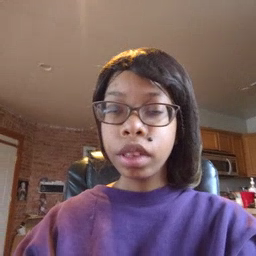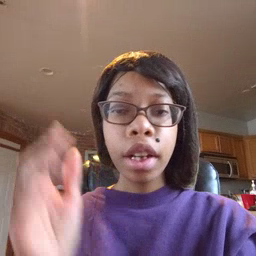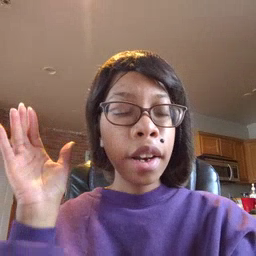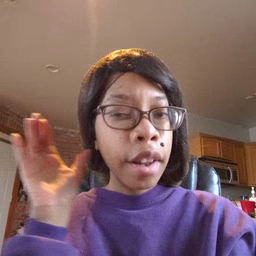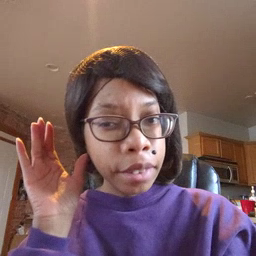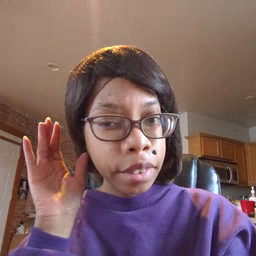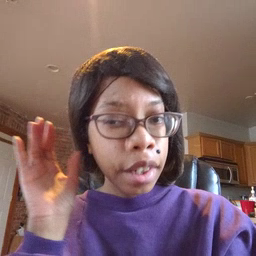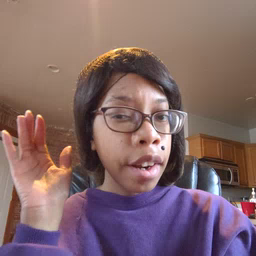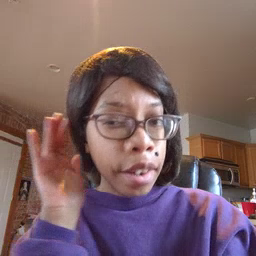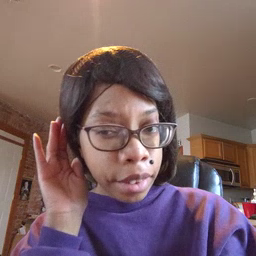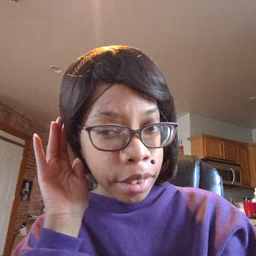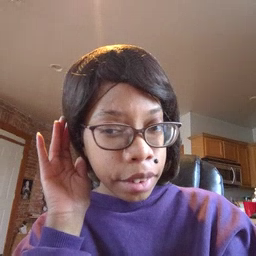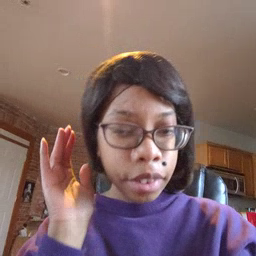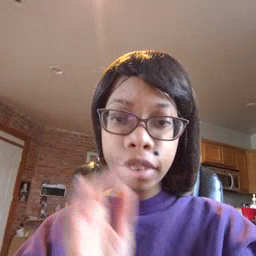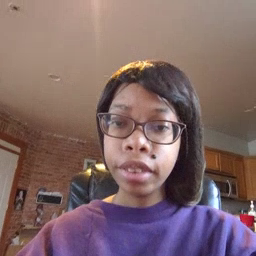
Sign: listen